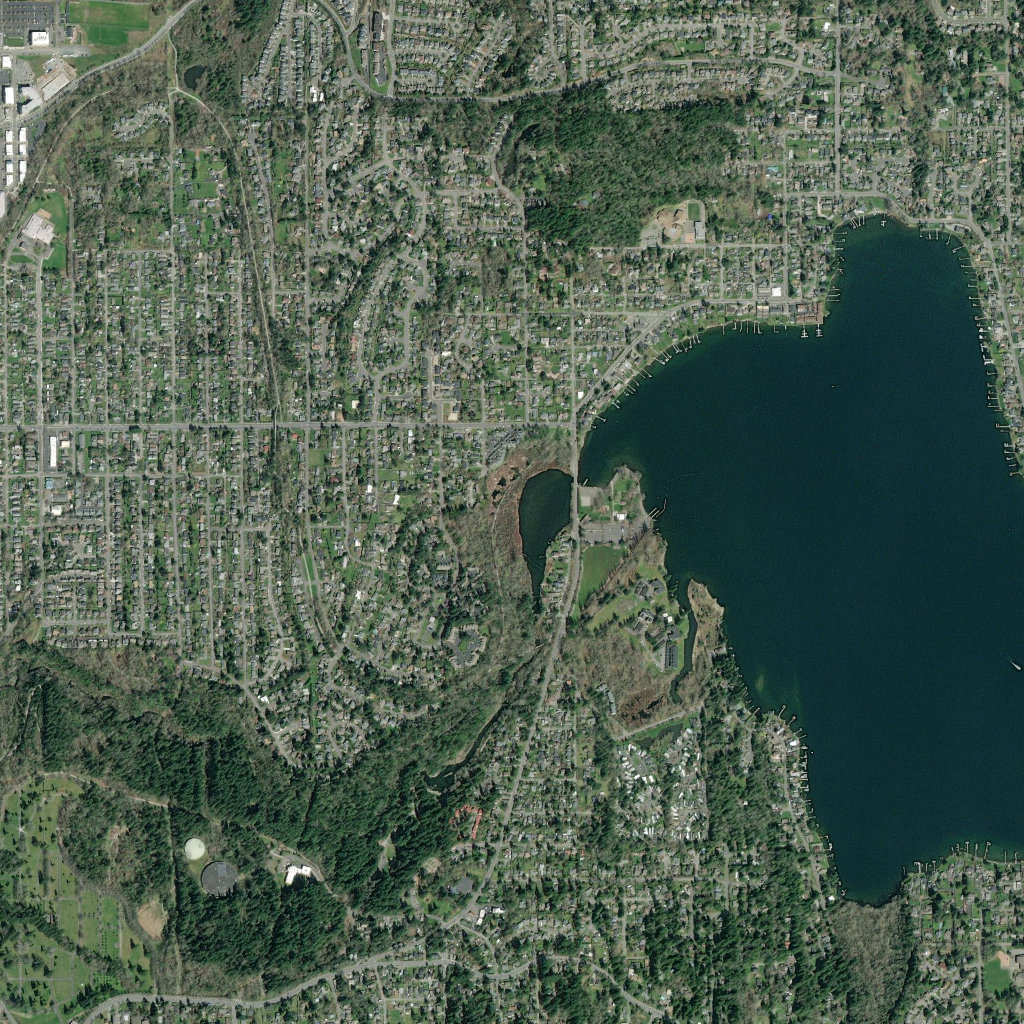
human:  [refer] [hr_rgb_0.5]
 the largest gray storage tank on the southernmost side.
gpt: <box>[[19, 83, 23, 88, 0]]</box>